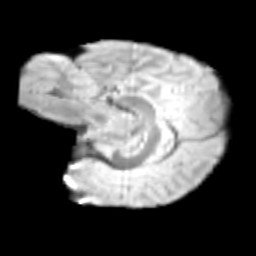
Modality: T2w
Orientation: sagittal
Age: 11
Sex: male
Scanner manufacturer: siemens
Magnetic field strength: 3 T
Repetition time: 3.8 s
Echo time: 0.07 s